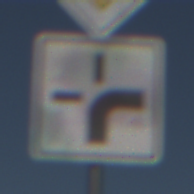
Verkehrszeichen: VerlaufVorfahrtsstrasse3
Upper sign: Vorfahrtsstrasse
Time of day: MorningAfternoon
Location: Outdoor (Nature)
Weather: Clear
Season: NotSpecified
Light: Natural